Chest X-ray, PA view. Patient: 51 years old, sex M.
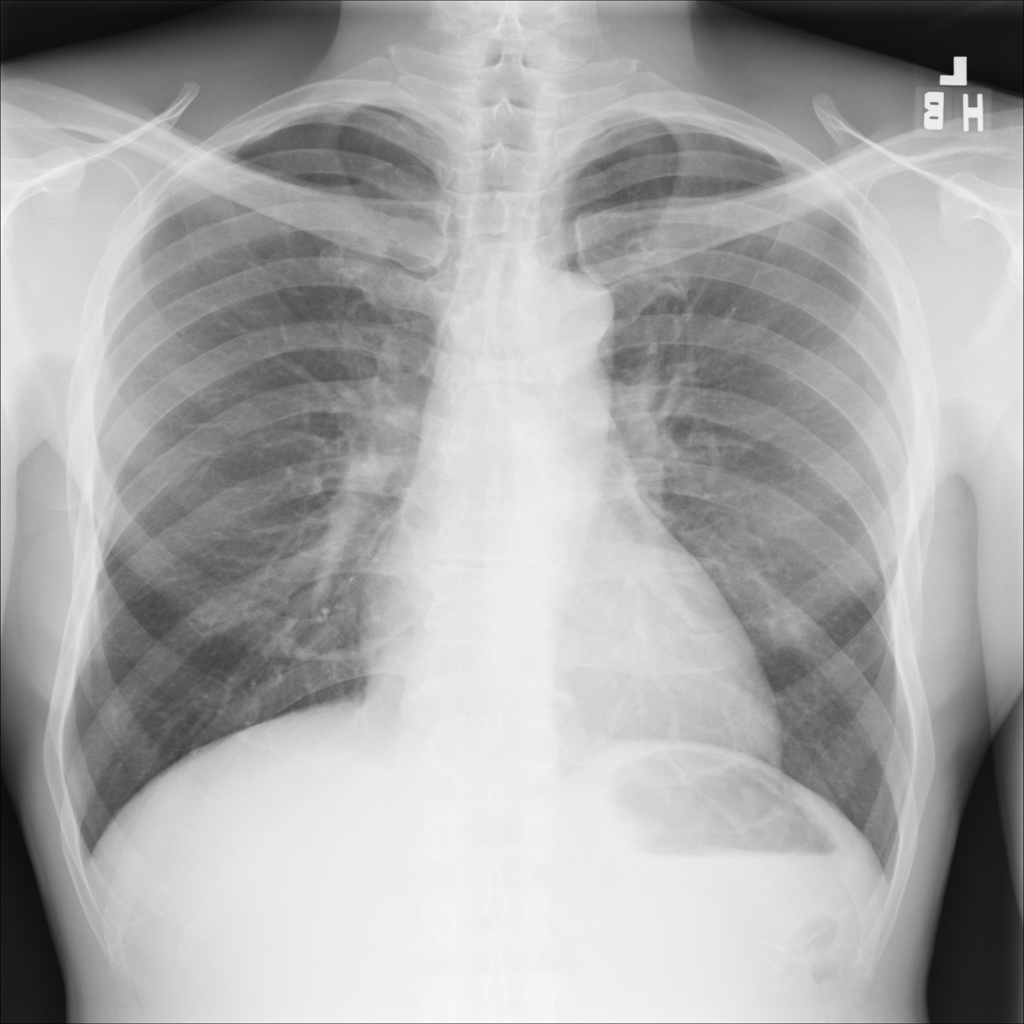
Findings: No Finding